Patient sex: M
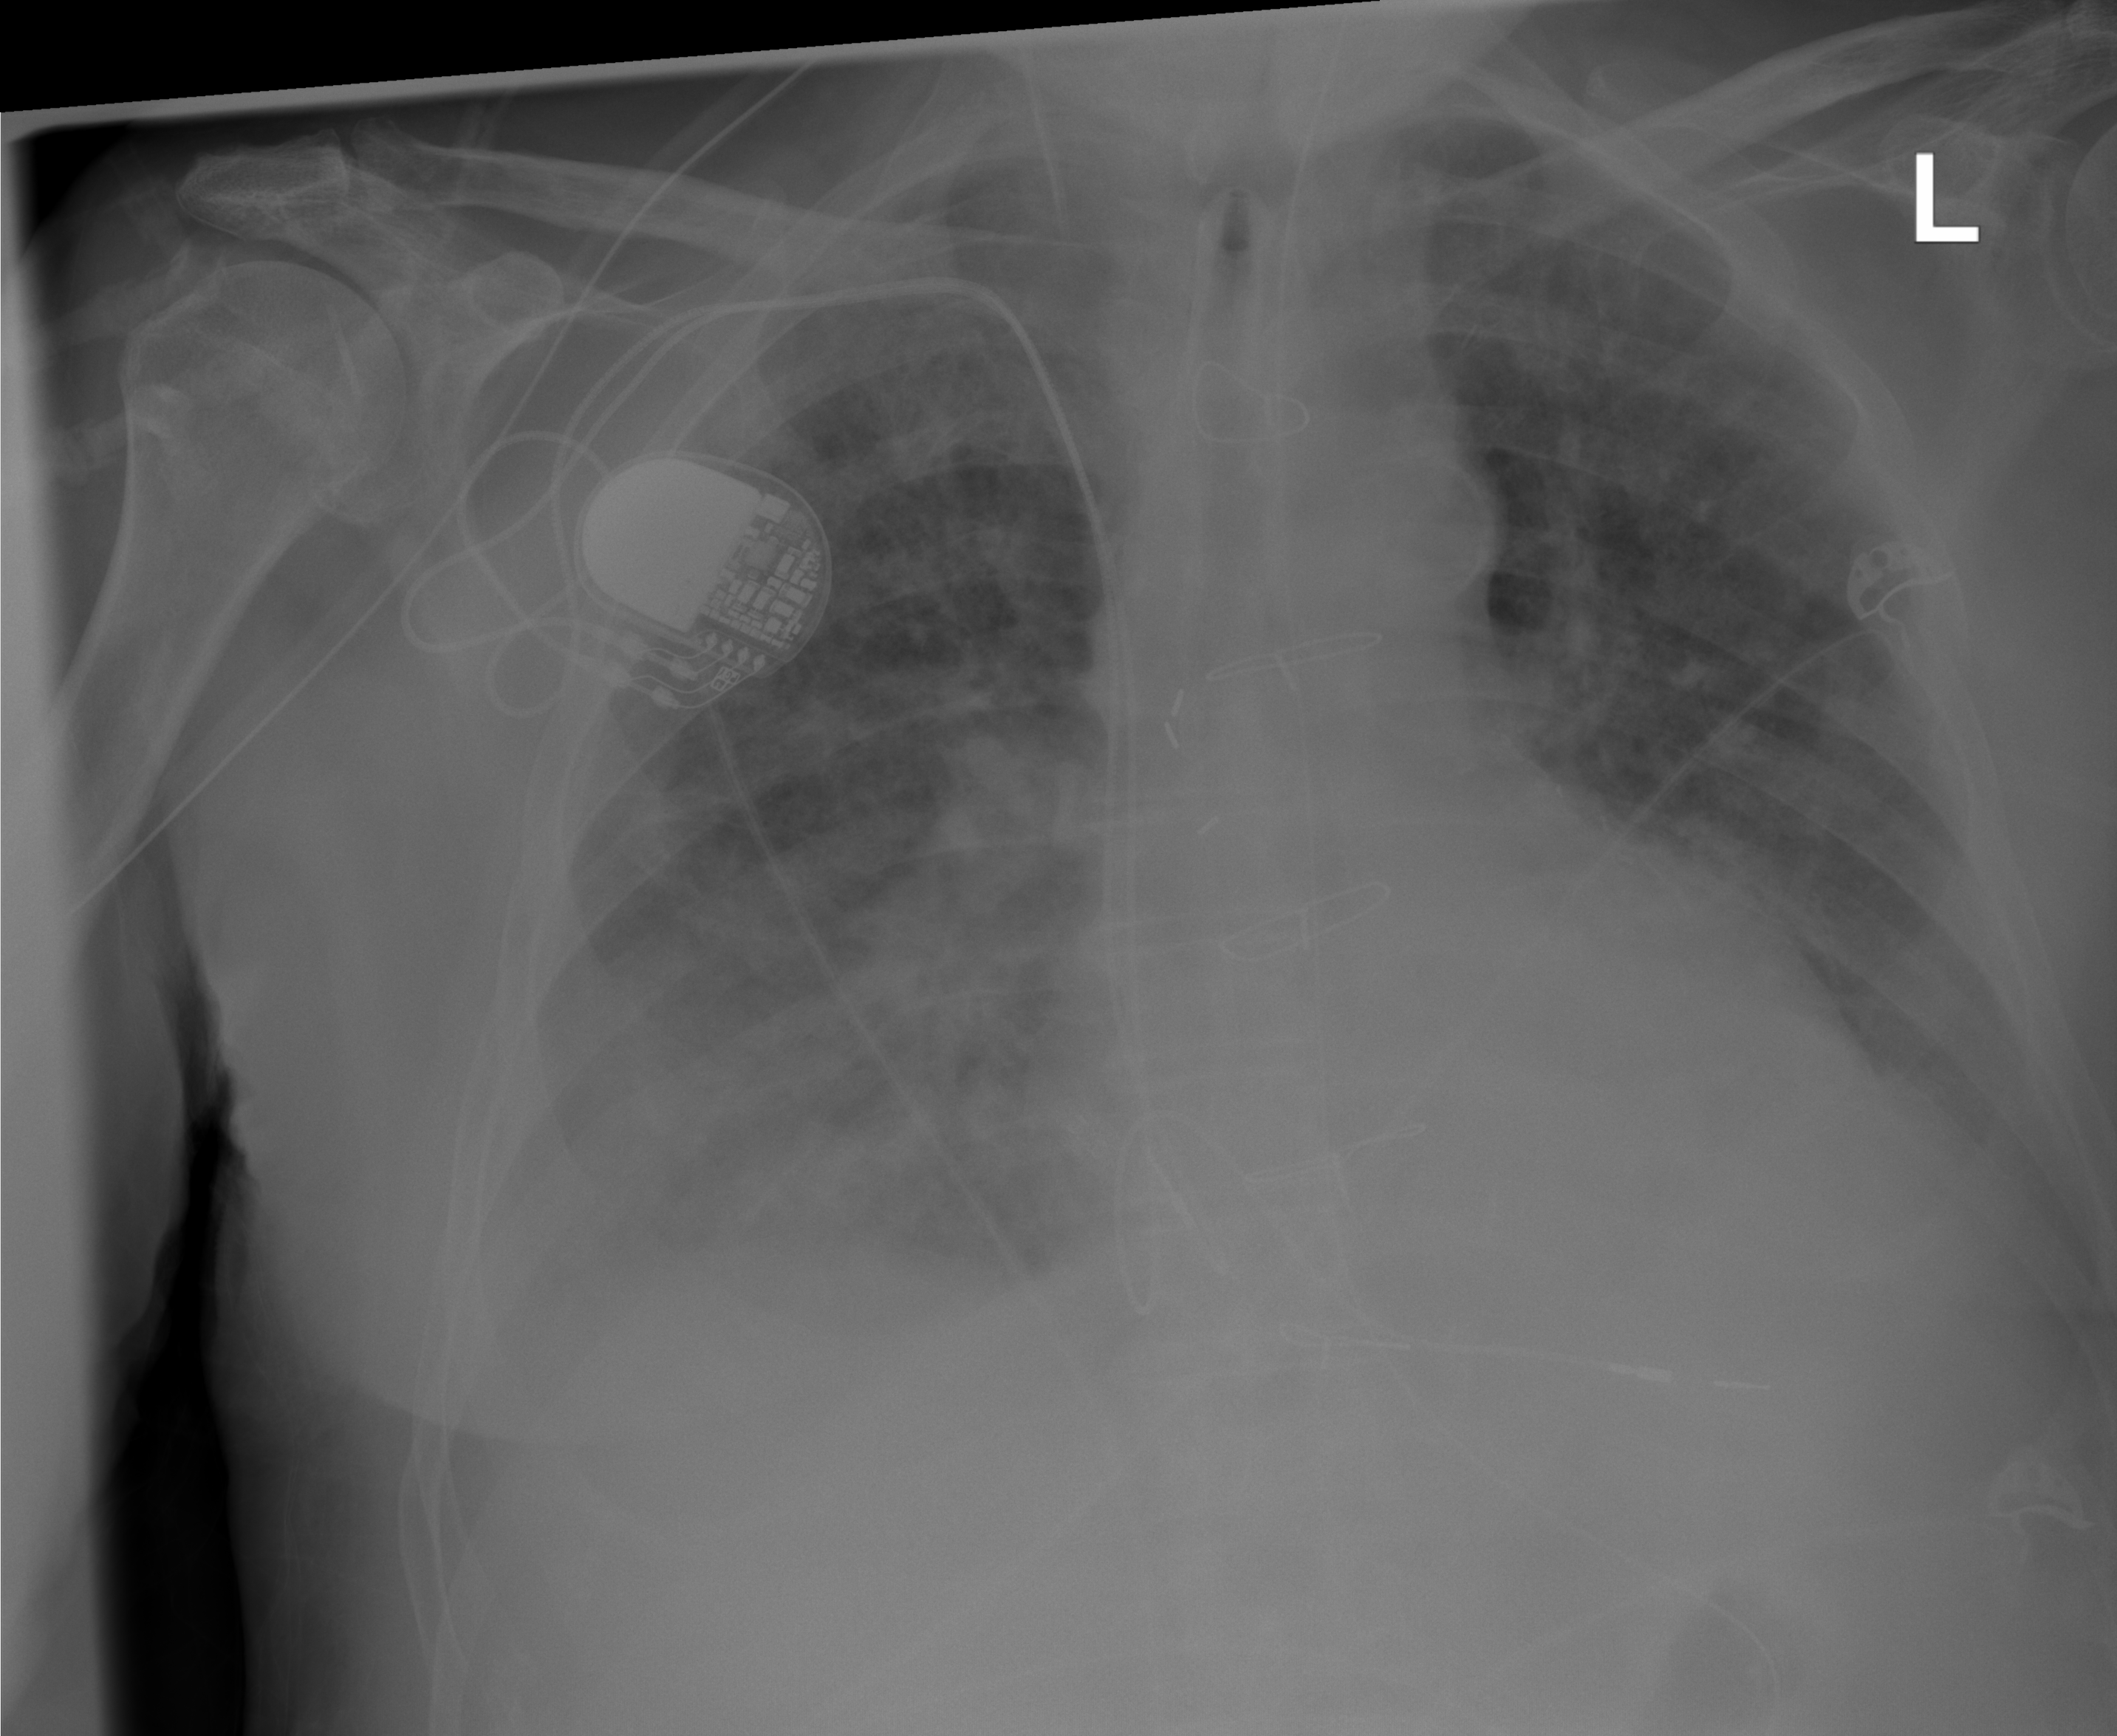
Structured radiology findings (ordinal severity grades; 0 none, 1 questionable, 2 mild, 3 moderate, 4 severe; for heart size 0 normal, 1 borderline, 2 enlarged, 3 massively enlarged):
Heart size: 2
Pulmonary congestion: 0
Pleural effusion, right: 2
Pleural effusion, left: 2
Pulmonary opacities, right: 3
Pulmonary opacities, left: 0
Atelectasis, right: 2
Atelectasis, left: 3